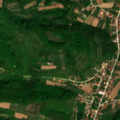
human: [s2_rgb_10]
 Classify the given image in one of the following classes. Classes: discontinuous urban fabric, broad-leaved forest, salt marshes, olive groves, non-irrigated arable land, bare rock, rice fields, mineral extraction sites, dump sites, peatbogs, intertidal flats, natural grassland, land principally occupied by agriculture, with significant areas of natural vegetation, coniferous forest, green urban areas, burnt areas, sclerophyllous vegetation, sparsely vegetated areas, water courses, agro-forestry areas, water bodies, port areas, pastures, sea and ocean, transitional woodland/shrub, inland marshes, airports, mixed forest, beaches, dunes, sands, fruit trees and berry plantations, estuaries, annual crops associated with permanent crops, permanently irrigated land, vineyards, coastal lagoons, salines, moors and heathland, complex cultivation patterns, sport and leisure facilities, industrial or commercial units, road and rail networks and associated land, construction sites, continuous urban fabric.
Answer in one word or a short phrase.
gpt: discontinuous urban fabric, complex cultivation patterns, land principally occupied by agriculture, with significant areas of natural vegetation, broad-leaved forest